Field crop: maize
Growth stage: 2
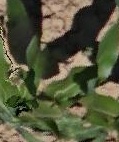
Species: maize